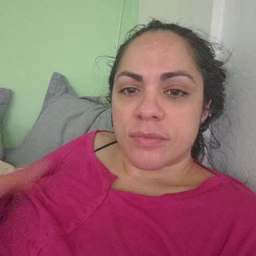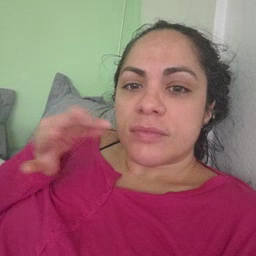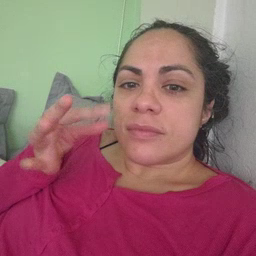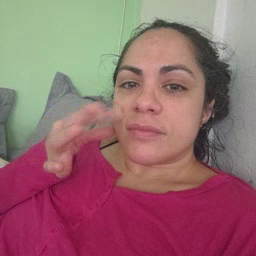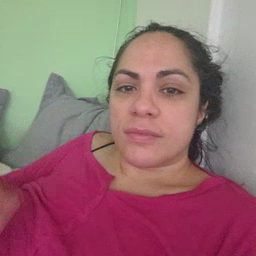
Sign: cat